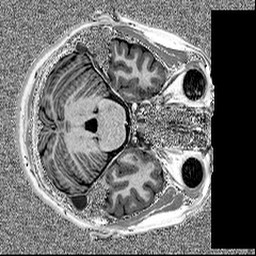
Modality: MP2RAGE
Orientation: axial
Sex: female